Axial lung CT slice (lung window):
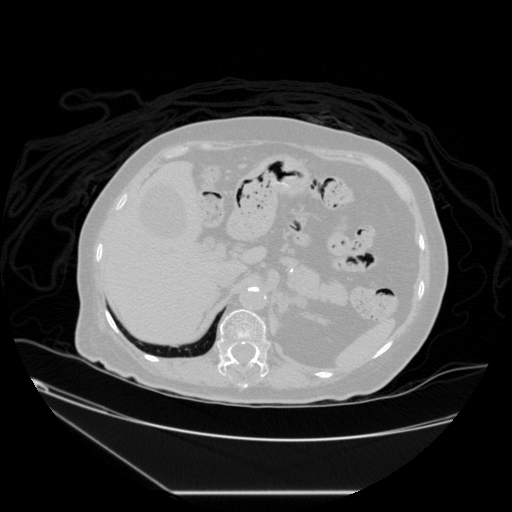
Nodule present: no